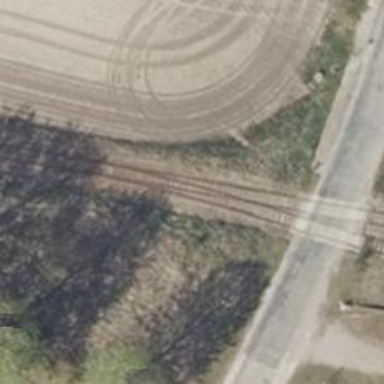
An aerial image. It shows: Preserved railway.